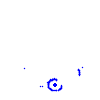
Particle: kaon